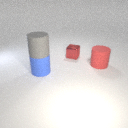
large red rubber cylinder in front of small red metal cube